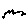
Label: zigzag